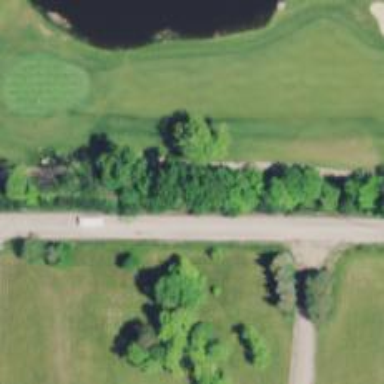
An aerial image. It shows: Golf cartpath that is also road path.